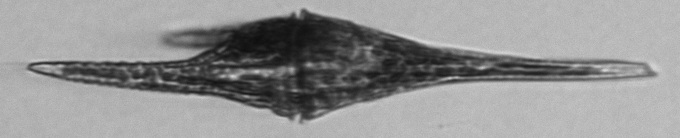
Label: Tripos_furca